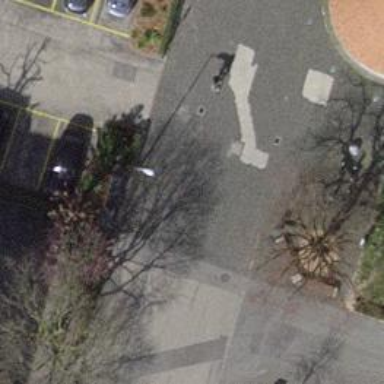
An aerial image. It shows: Kerb barrier.